Question: I can't work out why, but for some reason there are multiple empty paragraph tags being outputted on my page. My template looks like this:
'''
<article class="post-item sm-col sm-col-12 md-col md-col-5 {{ thecycle }}">
<header>
<h3><a href="{{ post.url }}">{{ post.title }}</a></h3>
</header>
<p>{{ post.excerpt }}<p>
<footer>
<p class="date"><time pubdate datetime="{{ post.date }}">{{ post.date | date: "%B %-d, %Y" }}</time></p>
</footer>
</article>
'''
But my static HTML looks like this:

Where are those extra paragraph tags coming from?
Any help with this is appreciated. Thanks in advance!
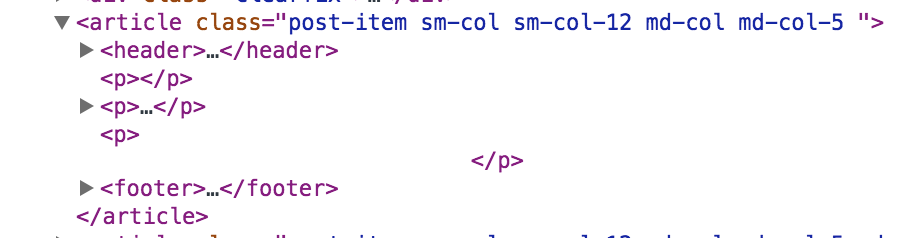
Answer: This is because 'post.excerpt' is already wrapped in p tag.
If you want to output excerpt with no p tag, you can do '{{ post.excerpt | remove: '<p>' | remove: '</p>' }}'.
<URL>.